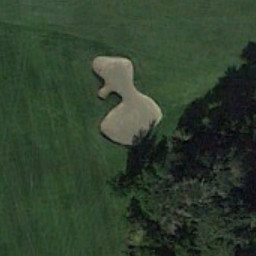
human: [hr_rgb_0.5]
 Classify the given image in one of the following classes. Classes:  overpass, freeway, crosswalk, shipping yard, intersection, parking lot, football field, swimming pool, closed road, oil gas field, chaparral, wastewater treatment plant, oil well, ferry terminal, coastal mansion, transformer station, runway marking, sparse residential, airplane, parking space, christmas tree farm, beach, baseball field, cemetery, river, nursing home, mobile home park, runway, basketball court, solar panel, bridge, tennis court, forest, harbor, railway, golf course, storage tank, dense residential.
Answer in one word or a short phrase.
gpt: golf course